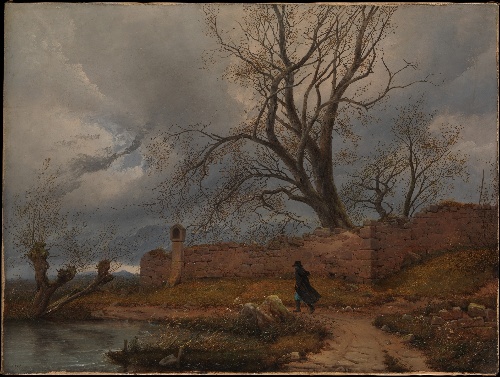
Title: Wanderer in the Storm
Artist: Julius von Leypold
Artist bio: German, Dresden 1806–1874 Niederlößnitz
Date: 1835
Object type: Painting
Classification: Paintings
Medium: Oil on canvas
Dimensions: 16 3/4 x 22 1/4 in. (42.5 x 56.5 cm)
Department: European Paintings
Credit line: Catharine Lorillard Wolfe Collection, Wolfe Fund, 2008
Accession year: 2008
Repository: Metropolitan Museum of Art, New York, NY
Tags: Men|Trees|Storms